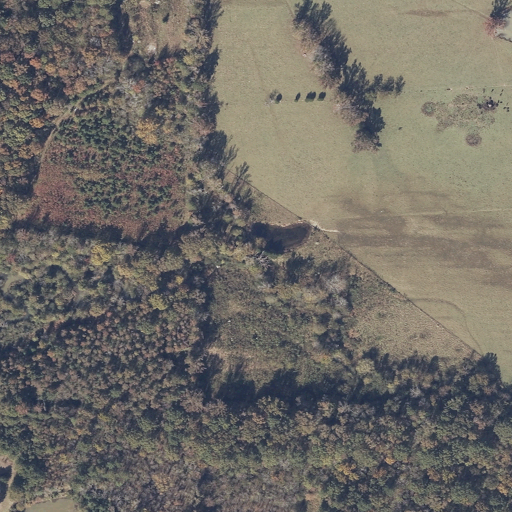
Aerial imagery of valley in Alabama named Hipps Hollow containing pasture, woody wetlands, deciduous forest, herbaceous wetlands, mixed forest, grassland, and open development